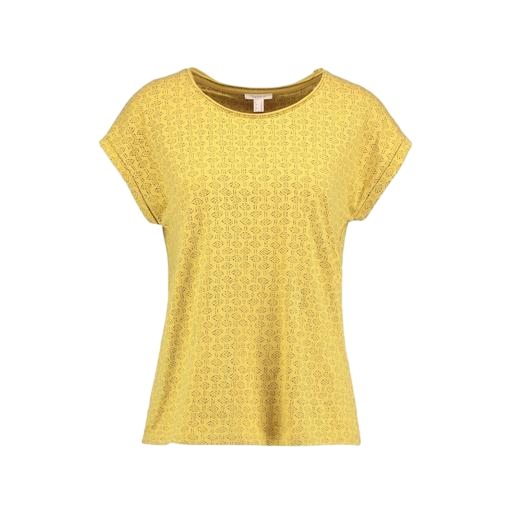
multicolor women's boxy lamé jacquard t-shirt gold, yellow heathered cap-sleeve tee, yellow jersey tee, white background